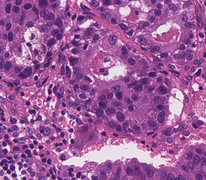
Tumor epithelial tissue: yes
Tumor-associated stroma tissue: yes
Normal tissue: no